Question: My Templates are:
> '''
<script id="tmplRiskInformation" type="text/x-jquery-tmpl">
<div class="">
{{tmpl(collection) "#tmplLimitsDeductible" }}
</div>
</script>
<script id="tmplLimitsDeductible" type="text/x-jquery-tmpl">
<div>
${LimitsDeductible}
</div>
</script>
'''
The output is html from database and not rendering to browser. The value is a html table as
'''
LimitsDeductible = "<table><tr><td>TEST TEST</td></tr></table>"
'''
I have used the below but not getting the result as text not html.
'''
${html LimitsDeductible}
{{html ${LimitsDeductible} }}
'''
Please find the output getting as

The answer will be appreciated.. Thanks
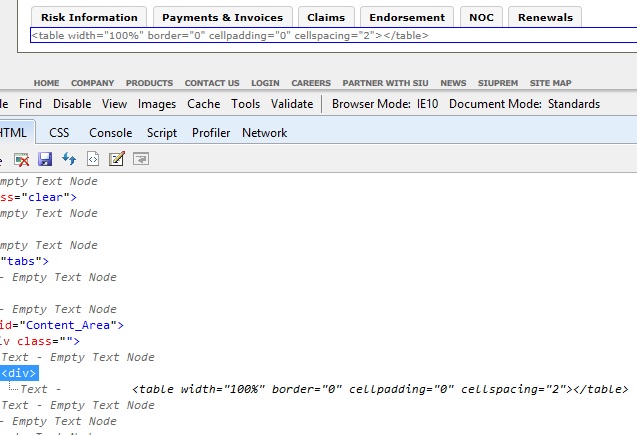
Answer: Try:
'''
<script id="tmplLimitsDeductible" type="text/x-jquery-tmpl">
<div>
{{html LimitsDeductible}}
</div>
</script>
'''
See here for an example: <URL>